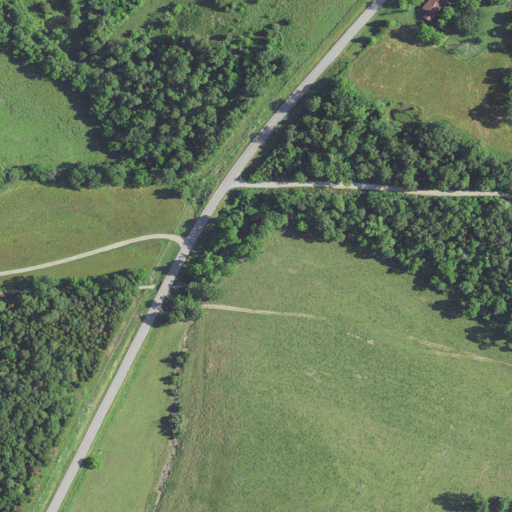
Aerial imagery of valley in Missouri named Rail Hollow containing pasture, deciduous forest, open development, mixed forest, low intensity development, and evergreen forest